如图，这是某零件的结构模型，中间大球为正四面体的内切球，小球与大球、正四面体的三个面均相切.\\[4pt]
\noindent
若 \(AB=12\)，则该模型中一个小球的体积为\(\underline{\quad\quad\quad}\).

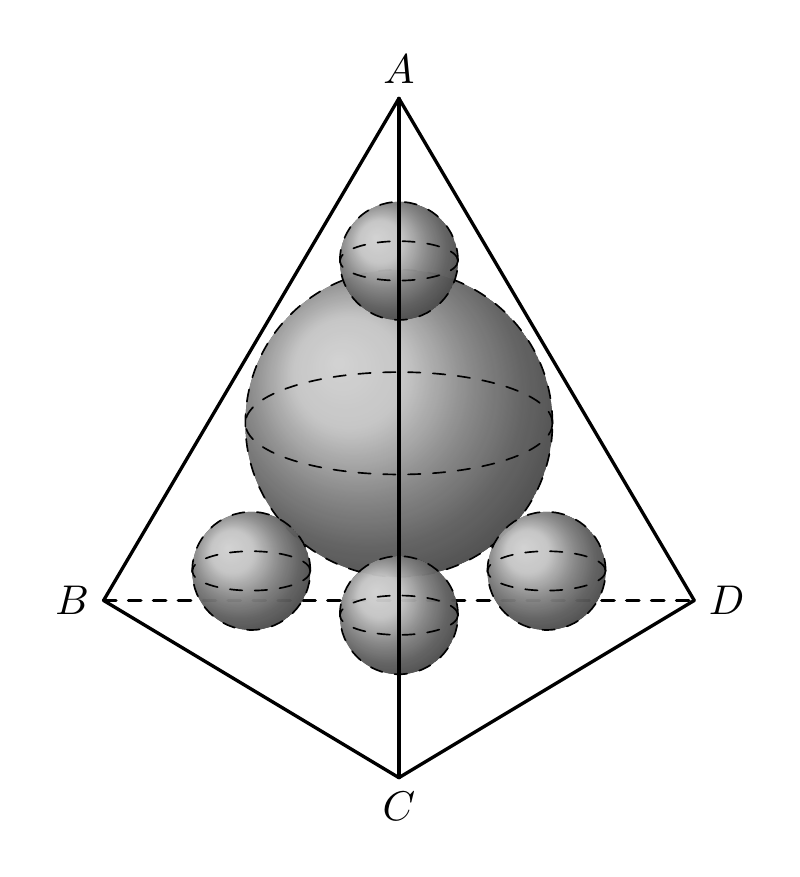
【解答】
\noindent
【答案】\(\boldsymbol{\sqrt{6}\pi}\)

\noindent
【解析】如图所示，设\(O\)为大球的球心，大球的半径为\(R\)，大正四面体的底面中心为\(E\)，棱长为\(AB=12\)，高为\(h\)，\(CD\)的中点为\(F\)，

\noindent
连接 \(OA,OB,OC,OD,OE,BF\)，

\[
BE = \frac{2}{3}BF = \frac{\sqrt{3}}{3} \times 12 = 4\sqrt{3}, \quad h = AE = \sqrt{AB^2 - BE^2} = \frac{\sqrt{6}}{3} \times 12 = 4\sqrt{6},
\]

\[
\because V_{\text{正四面体}} = 4V_{O-ABC}, \quad \therefore \frac{1}{3}S_{\triangle ABC} \cdot h = 4 \times \frac{1}{3}S_{\triangle ABC} \cdot R, \quad \therefore R = \frac{1}{4}h = \sqrt{6},
\]

设小球的半径为\(r\)，小球也可看作一个小的正四面体的内切球，

且小正四面体的高\(h_{\text{小}} = h - 2R = 2\sqrt{6}\)，\(\therefore r = \frac{1}{4}h_{\text{小}} = \frac{1}{4} \times 2\sqrt{6} = \frac{\sqrt{6}}{2}\)，

\[
\therefore \text{小球的体积为：} \frac{4}{3}\pi r^3 = \frac{4}{3}\pi \times \left(\frac{\sqrt{6}}{2}\right)^3 = \sqrt{6}\pi,
\]
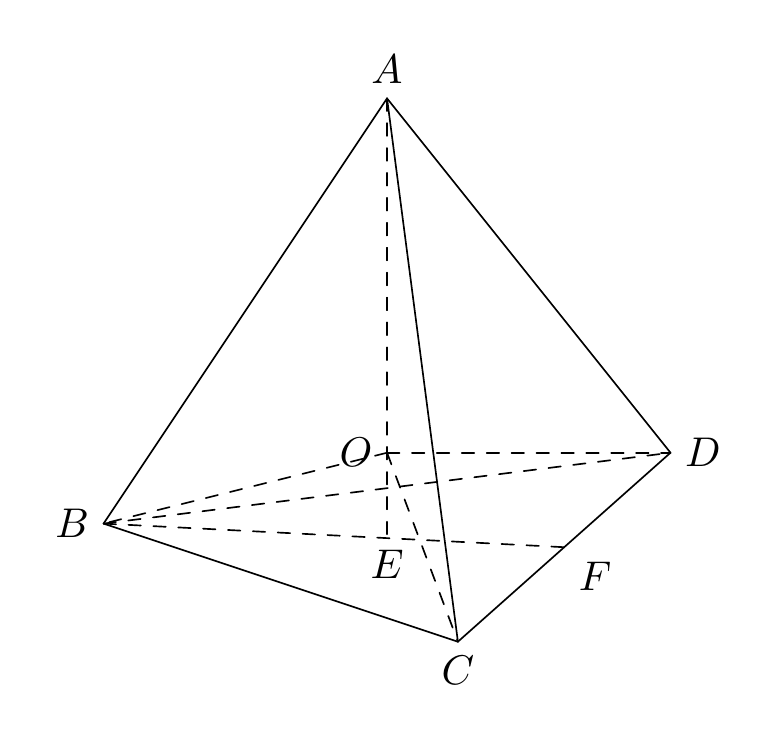